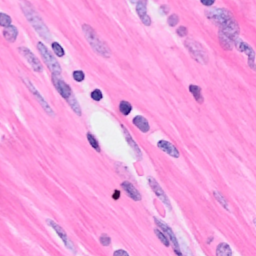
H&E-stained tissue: Breast